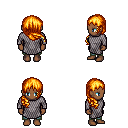
a pixel art fantasy rpg character, female body template, human, dark skin, chain mail, teal pants, light blonde right-swept hairstyle, four views (front, back, left, right), 2x2 character sprite sheet, small pixel art, hard edges, no anti-aliasing